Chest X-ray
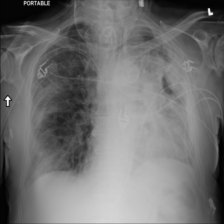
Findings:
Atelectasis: negative
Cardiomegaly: negative
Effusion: negative
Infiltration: negative
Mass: negative
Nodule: negative
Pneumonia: negative
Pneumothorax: negative
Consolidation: negative
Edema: negative
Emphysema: negative
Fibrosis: negative
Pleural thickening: negative
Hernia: negative